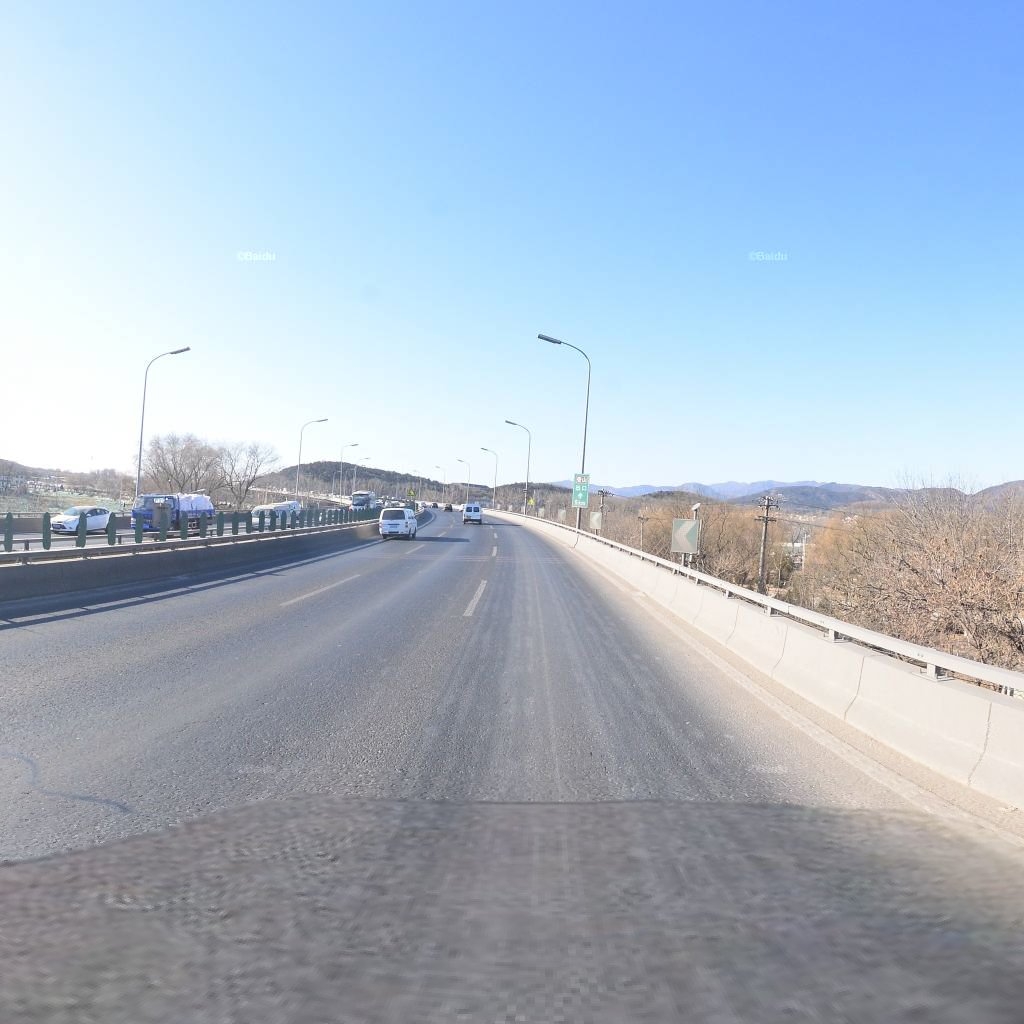
Region: Haidian
Road damage annotations: transverse patch